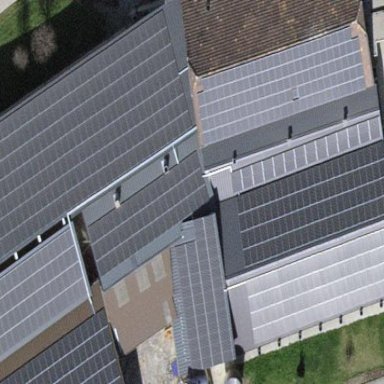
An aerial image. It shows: Solar power generator using photovoltaic method with solar photovoltaic panel types.